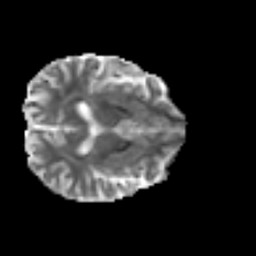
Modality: MD
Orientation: axial
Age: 25
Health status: ill
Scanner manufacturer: philips
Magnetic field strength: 3 T
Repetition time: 9 s
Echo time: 0.127 s